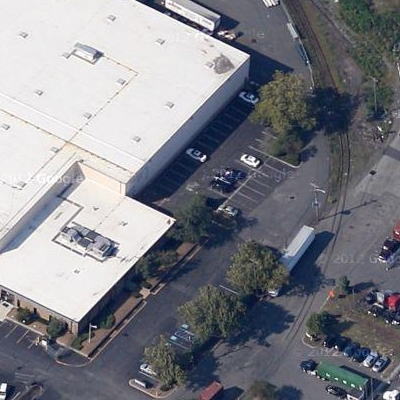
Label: cIndustry